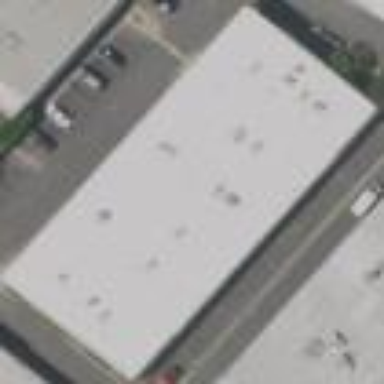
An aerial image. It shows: Commercial building.